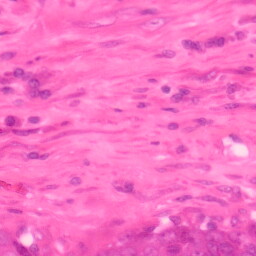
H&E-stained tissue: Colon